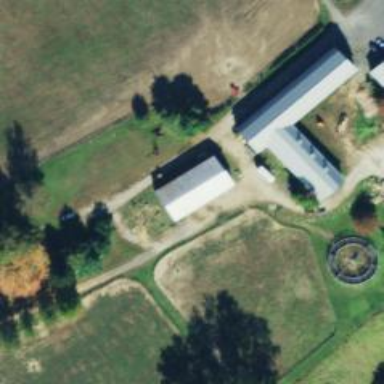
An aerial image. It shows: Farmyard area.